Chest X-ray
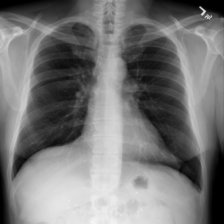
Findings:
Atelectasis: negative
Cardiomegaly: negative
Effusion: negative
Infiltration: negative
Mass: negative
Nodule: negative
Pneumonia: negative
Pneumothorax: negative
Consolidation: negative
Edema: negative
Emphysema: negative
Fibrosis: negative
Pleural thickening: negative
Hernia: negative